Question: I am trying to convert the below mentioned website to PDF, but the ondemand images are missing in the converted PDF. Can you please let me know, any tweaks or tricks that acquire images in the output PDF. Already i tried giving the javascript delay
<URL>
<URL>
- 'wkhtmltopdf.exe http://www.cnn.com/'- -

Thanks in advance.
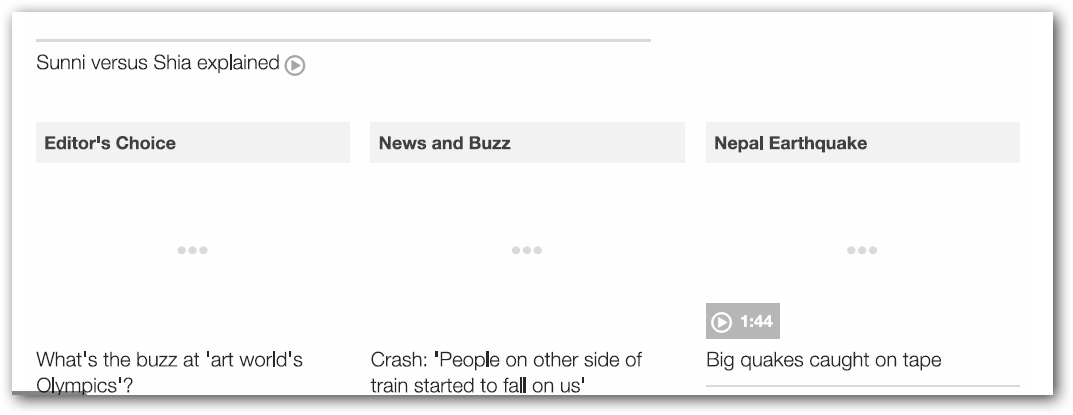
Answer: Achieved by changing the viewport values of WkHTML option